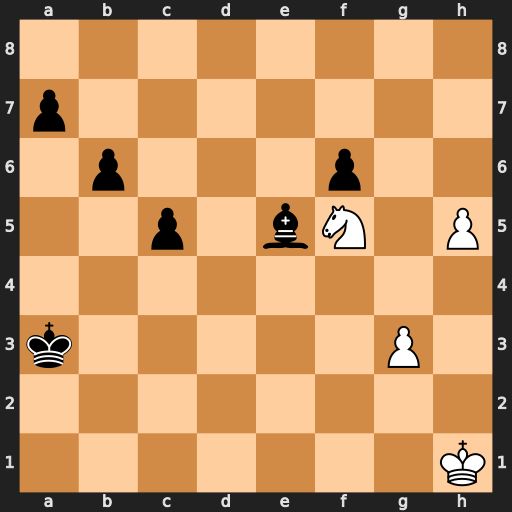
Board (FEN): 8/p7/1p3p2/2p1bN1P/8/k5P1/8/7K
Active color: w
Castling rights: -
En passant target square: -
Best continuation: h6 c4 h7 c3 Ne3 c2 Nxc2+